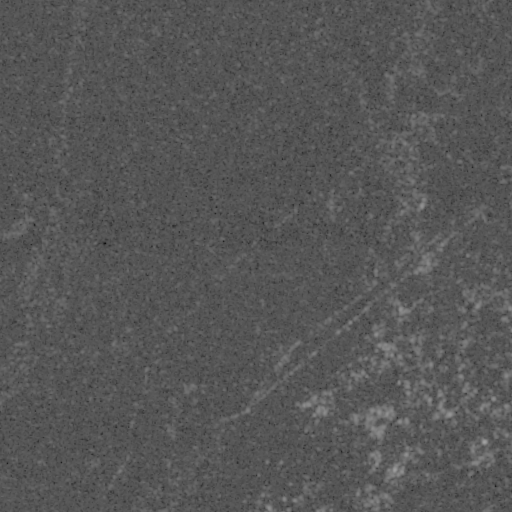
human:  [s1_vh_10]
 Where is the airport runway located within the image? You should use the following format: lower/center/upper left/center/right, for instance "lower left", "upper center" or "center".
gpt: The airport runway is located in the lower right of the image.
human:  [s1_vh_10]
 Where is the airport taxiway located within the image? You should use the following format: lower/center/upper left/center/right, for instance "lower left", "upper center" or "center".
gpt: The airport taxiway is located in the lower right of the image.
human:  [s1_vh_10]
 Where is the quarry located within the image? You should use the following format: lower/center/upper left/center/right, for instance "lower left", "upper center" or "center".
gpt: There is no quarry in the image.

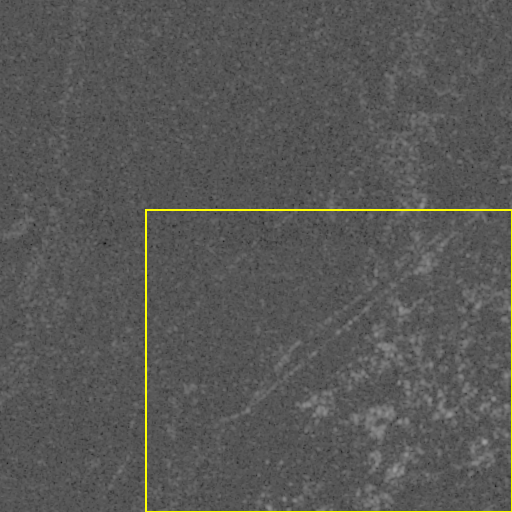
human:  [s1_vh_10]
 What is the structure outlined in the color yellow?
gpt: The structure outlined in yellow is an airport.
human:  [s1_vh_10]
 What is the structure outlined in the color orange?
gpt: There is no orange outline.